Question: I need to select only those items from List object where segmentname is one time only e.g. in image which is attached, only return element with SegmentName = "C" as it is only one time in List...
this is sample code which i have tried so far.
'''
var empty = count
.Where(x => x.Count > 1 & x.SegmentName.Count() == 1)
.Select(k => new {
SegName = k.SegmentName,
Value = k.FieldValue,
No = k.Count })
.ToList();
'''
Sample:

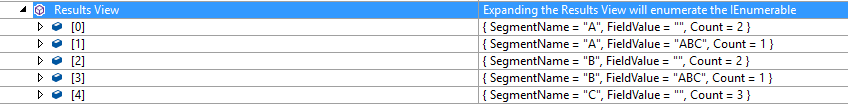
Answer: Hope that you are looking for something like this:
'''
var result = count.GroupBy(x=>x.SegmentName)
.Where(y=> y.Count()==1)
.Select(k => new {
SegName = k.SegmentName,
Value = k.FieldValue,
No = k.Count
}).ToList()
'''